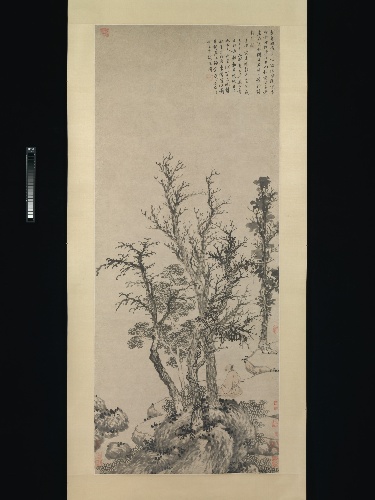
Title: 明  沈周  秋林閒釣圖  軸|Silent fisherman in an autumn wood
Artist: Shen Zhou
Artist bio: Chinese, 1427–1509
Date: dated 1475
Object type: Hanging scroll
Classification: Paintings
Medium: Hanging scroll; ink and color on paper
Culture: China
Period: Ming dynasty (1368–1644)
Dimensions: Image: 60 x 24 3/4 in. (152.4 x 62.9 cm)
Overall with mounting: 107 x 32 1/8 in. (271.8 x 81.6 cm)
Overall with knobs: 107 x 35 1/4 in. (271.8 x 89.5 cm)
Department: Asian Art
Credit line: Bequest of John M. Crawford Jr., 1988
Accession year: 1989
Repository: Metropolitan Museum of Art, New York, NY
Tags: Men|Trees|Autumn